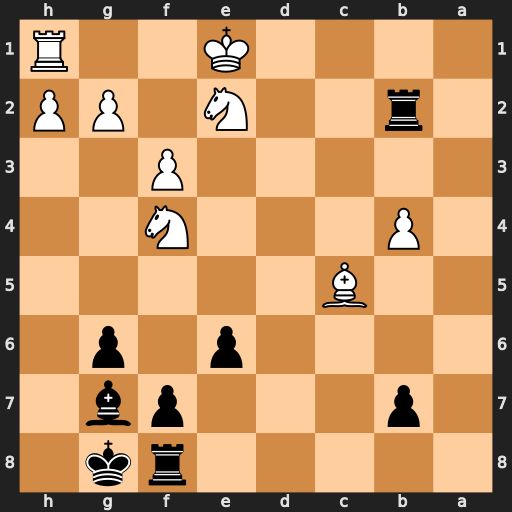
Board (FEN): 5rk1/1p3pb1/4p1p1/2B5/1P3N2/5P2/1r2N1PP/4K2R
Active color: b
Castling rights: K
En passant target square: -
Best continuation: Rb1+ Kf2 Rxh1